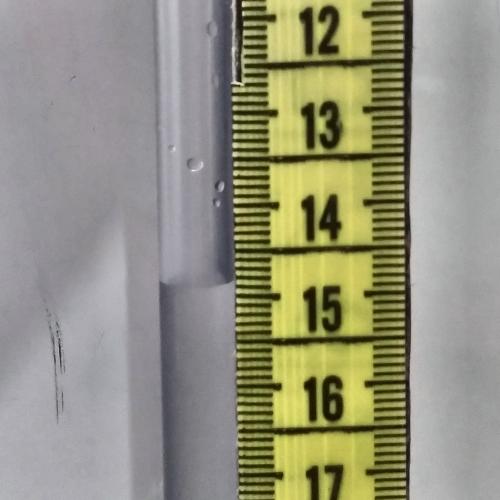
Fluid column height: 14.9 cm